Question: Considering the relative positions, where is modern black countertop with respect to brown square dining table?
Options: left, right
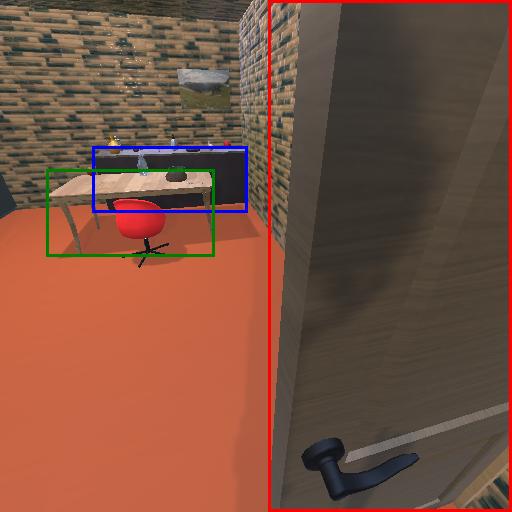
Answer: left